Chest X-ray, AP view. Patient: 78 years old, sex F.
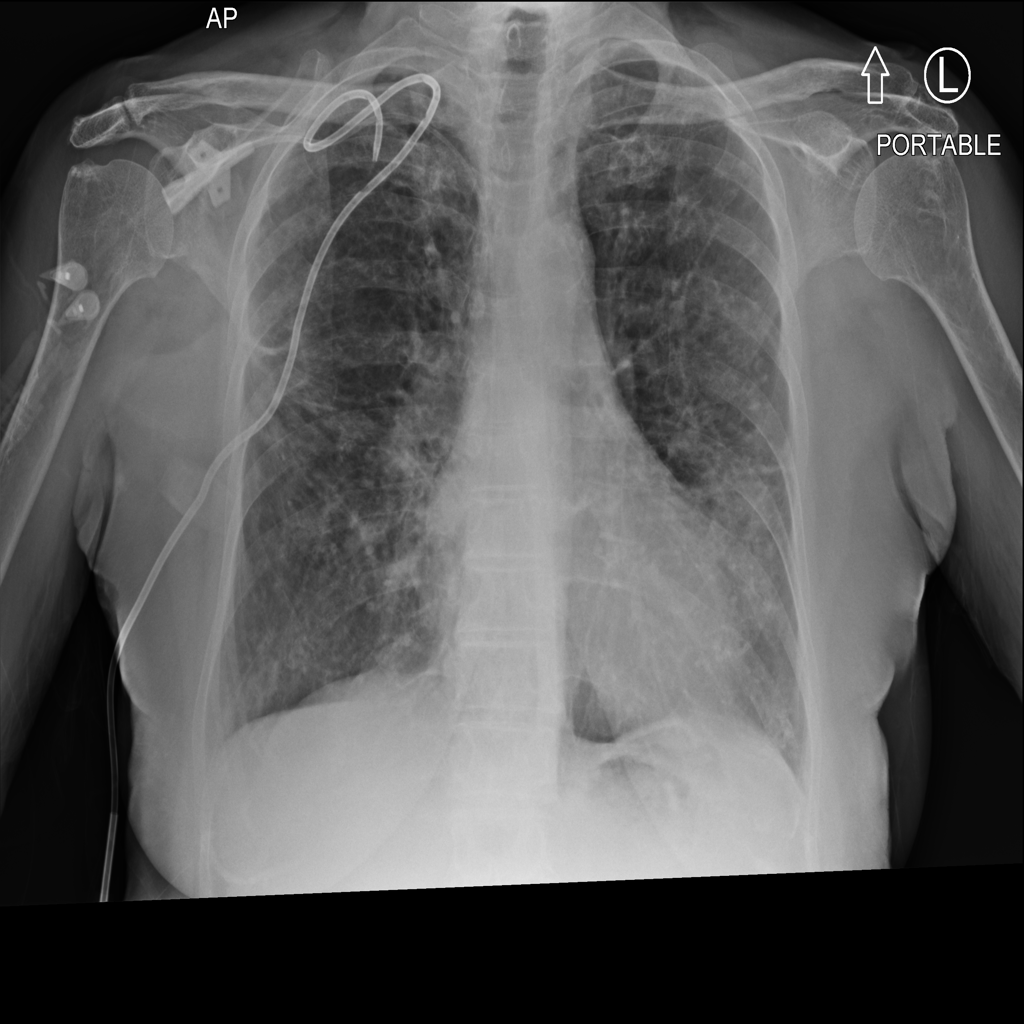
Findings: No Finding